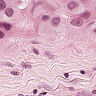
Metastatic tissue present: yes